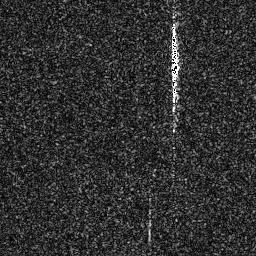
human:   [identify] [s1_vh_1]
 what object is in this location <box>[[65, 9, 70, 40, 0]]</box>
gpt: <ref>1 medium ship at the top</ref>